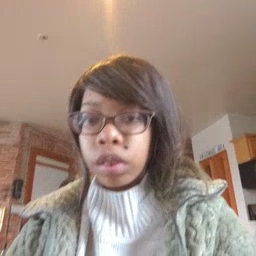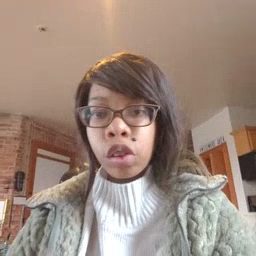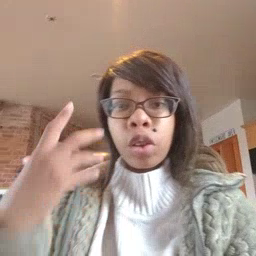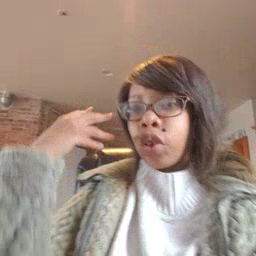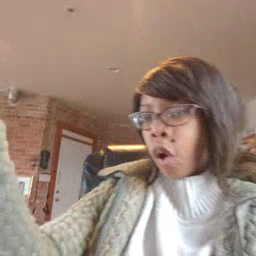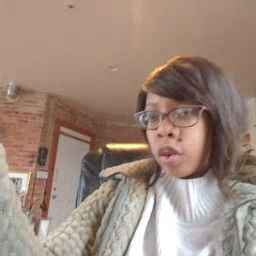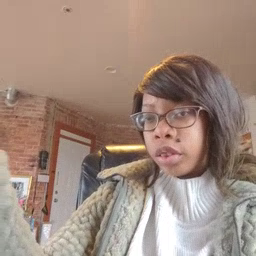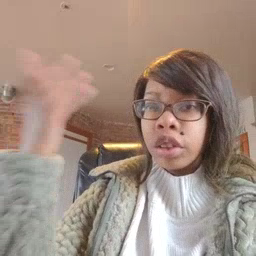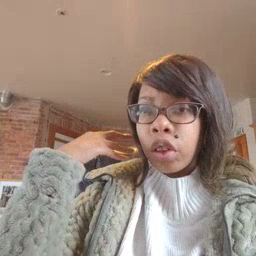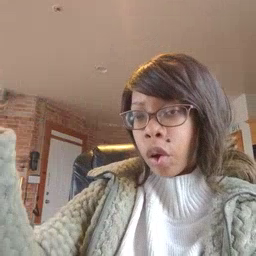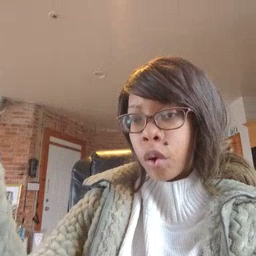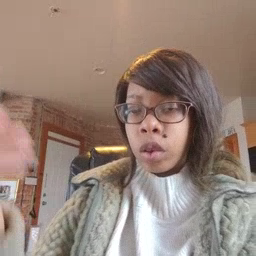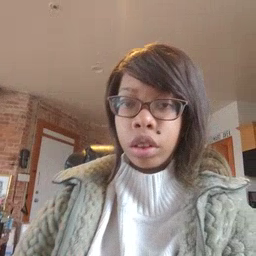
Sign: go